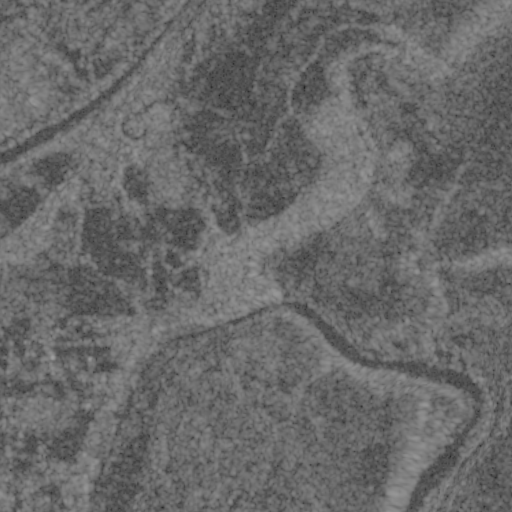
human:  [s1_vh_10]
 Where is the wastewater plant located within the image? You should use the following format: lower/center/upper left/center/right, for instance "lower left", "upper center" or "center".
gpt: The wastewater plant is located in the lower left of the image.
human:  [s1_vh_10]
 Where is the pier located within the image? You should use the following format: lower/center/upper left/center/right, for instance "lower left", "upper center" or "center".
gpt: The pier is located in the upper left of the image.
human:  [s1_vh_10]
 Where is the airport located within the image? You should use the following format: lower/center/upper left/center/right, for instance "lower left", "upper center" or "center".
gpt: There is no airport in the image.

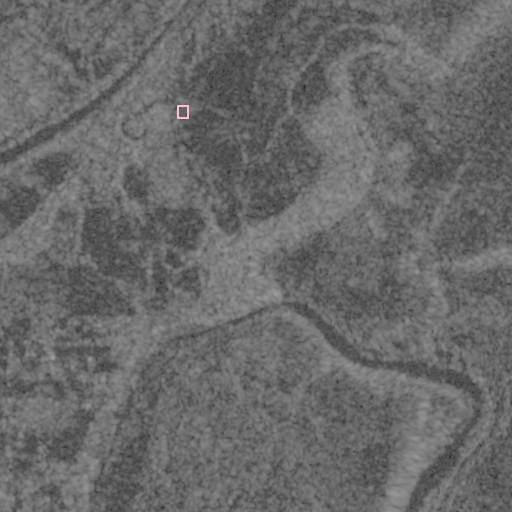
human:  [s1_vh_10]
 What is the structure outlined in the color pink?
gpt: The structure outlined in pink is a parking lot.
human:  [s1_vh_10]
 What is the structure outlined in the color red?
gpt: There is no red outline.